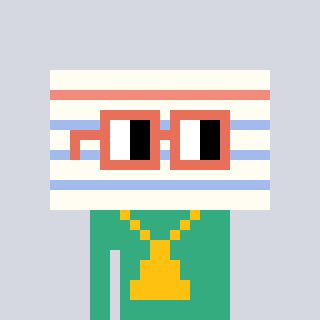
a pixel art character with square orange glasses, a empty notebook page-shaped head and a teal-colored body on a cool background